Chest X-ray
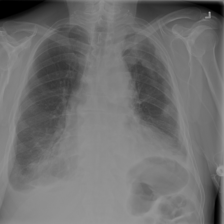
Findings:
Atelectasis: negative
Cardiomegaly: negative
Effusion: positive
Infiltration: positive
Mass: positive
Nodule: negative
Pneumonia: positive
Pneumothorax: negative
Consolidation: negative
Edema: negative
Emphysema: negative
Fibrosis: negative
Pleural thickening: positive
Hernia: negative